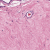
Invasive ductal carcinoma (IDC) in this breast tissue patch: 0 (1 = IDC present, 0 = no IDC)